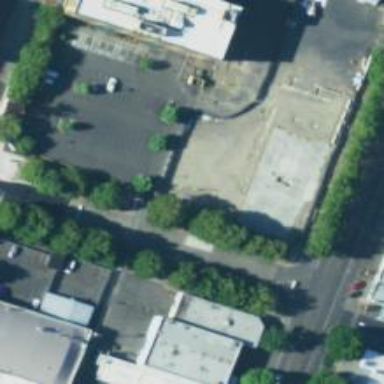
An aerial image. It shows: Parking area with asphalt surface.